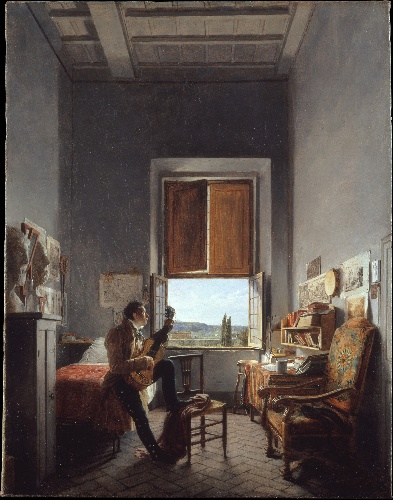
Title: Léon Pallière (1787–1820) in His Room at the Villa Medici, Rome
Artist: Jean Alaux
Artist bio: French, Bordeaux 1786–1864 Paris
Date: 1817
Object type: Painting
Classification: Paintings
Medium: Oil on canvas
Dimensions: 22 7/8 × 17 7/8 in. (58.1 × 45.4 cm)
Department: European Paintings
Credit line: Bequest of Mrs. Charles Wrightsman, 2019
Accession year: 2019
Repository: Metropolitan Museum of Art, New York, NY
Tags: Interiors|Bedrooms|Men|Guitars